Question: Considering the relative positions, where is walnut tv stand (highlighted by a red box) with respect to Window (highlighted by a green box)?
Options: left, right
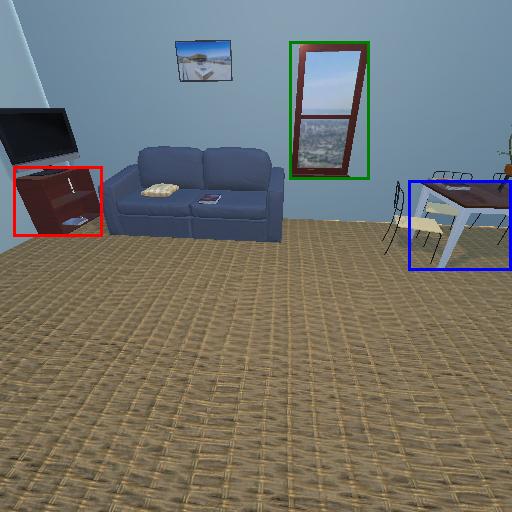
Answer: left